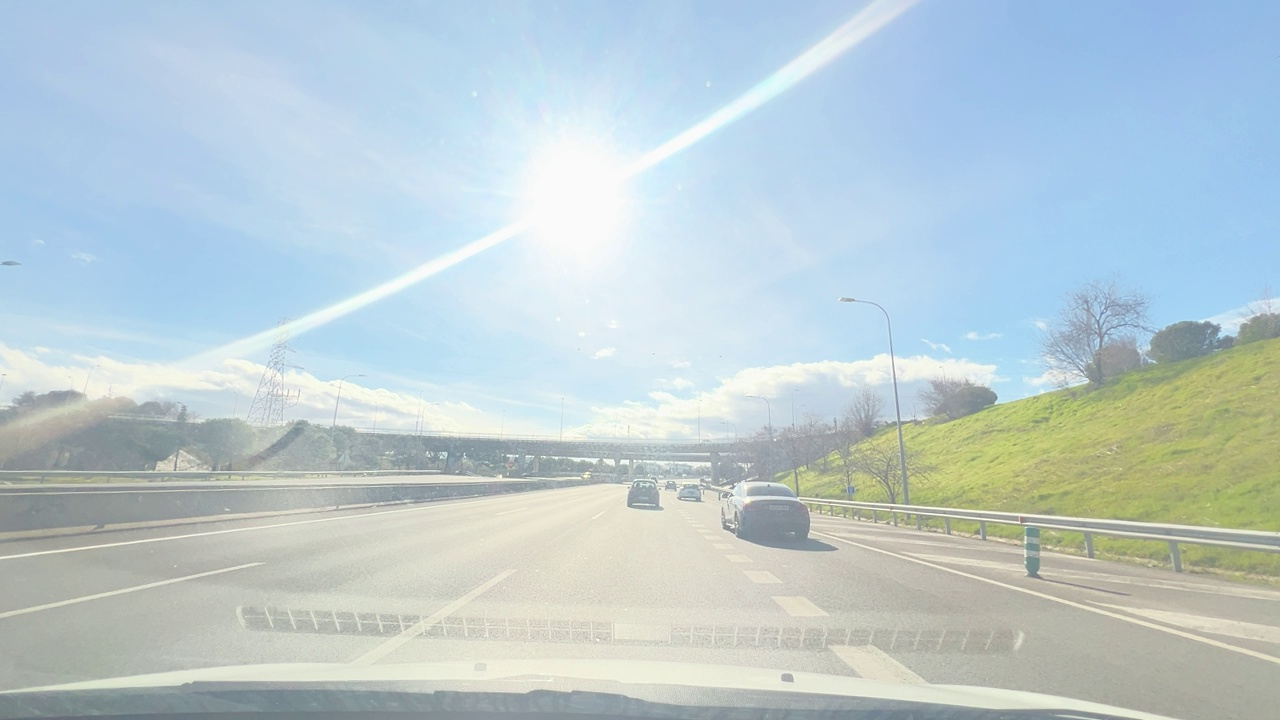
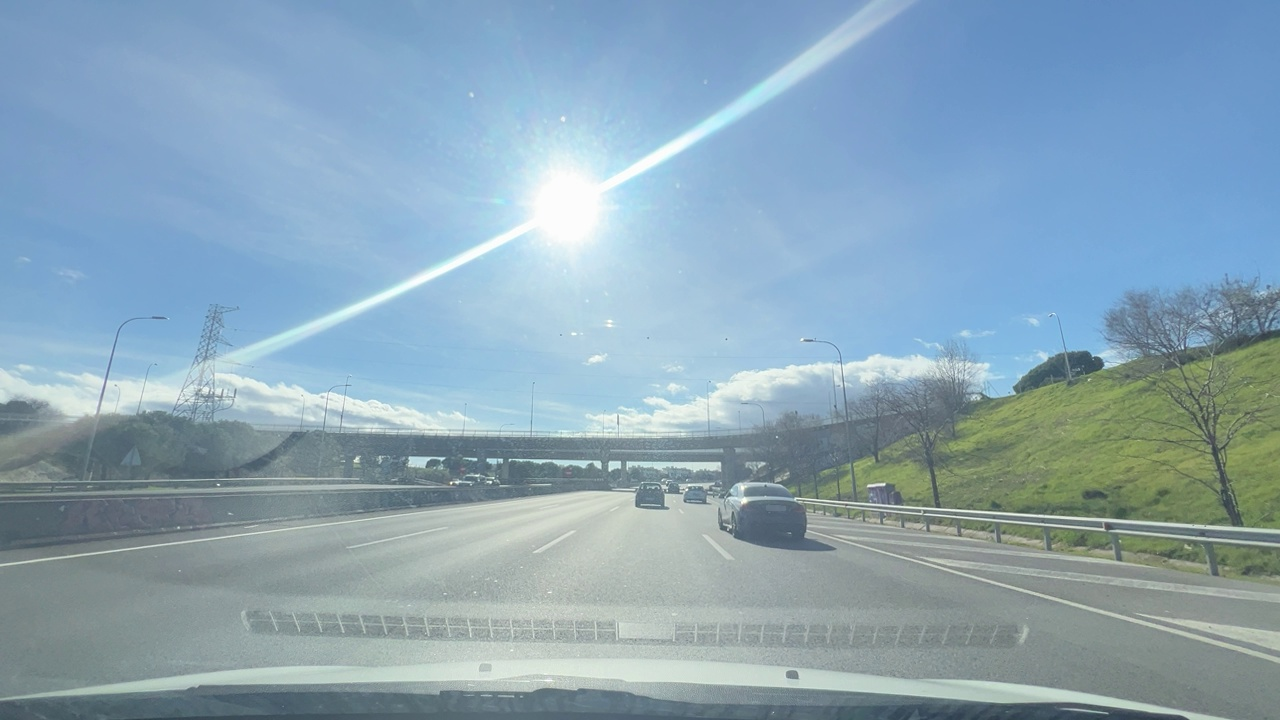
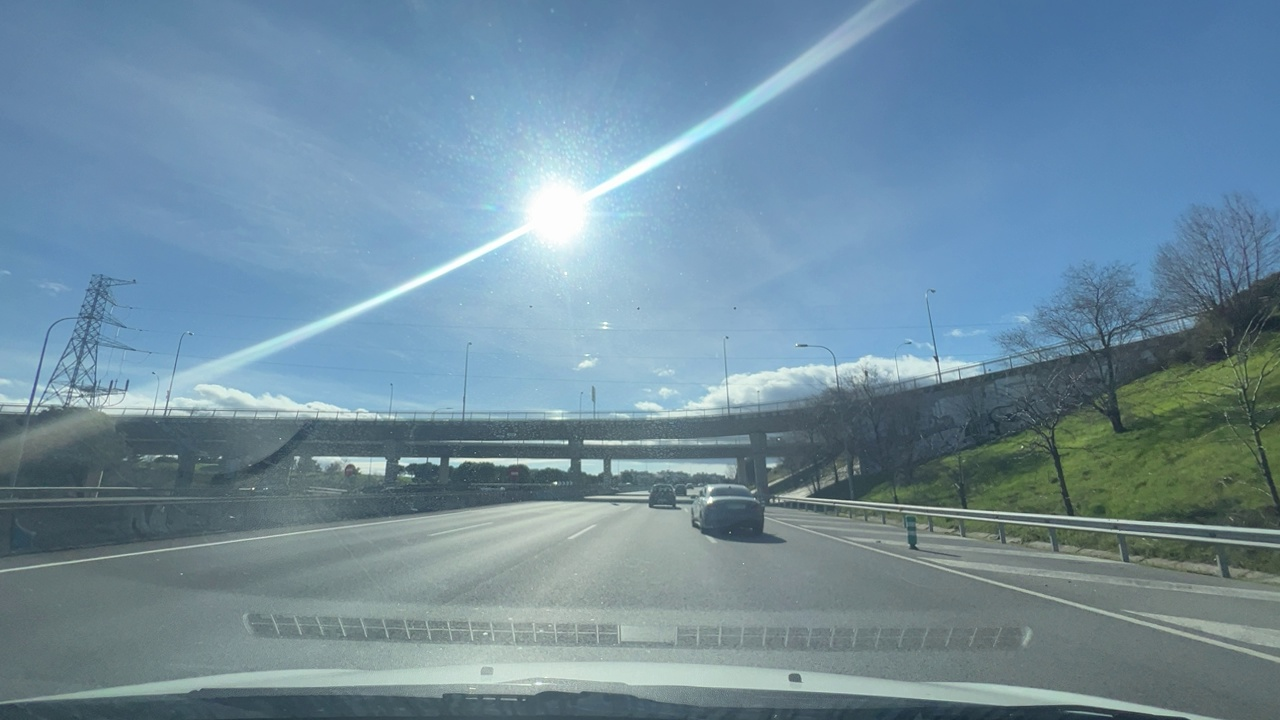
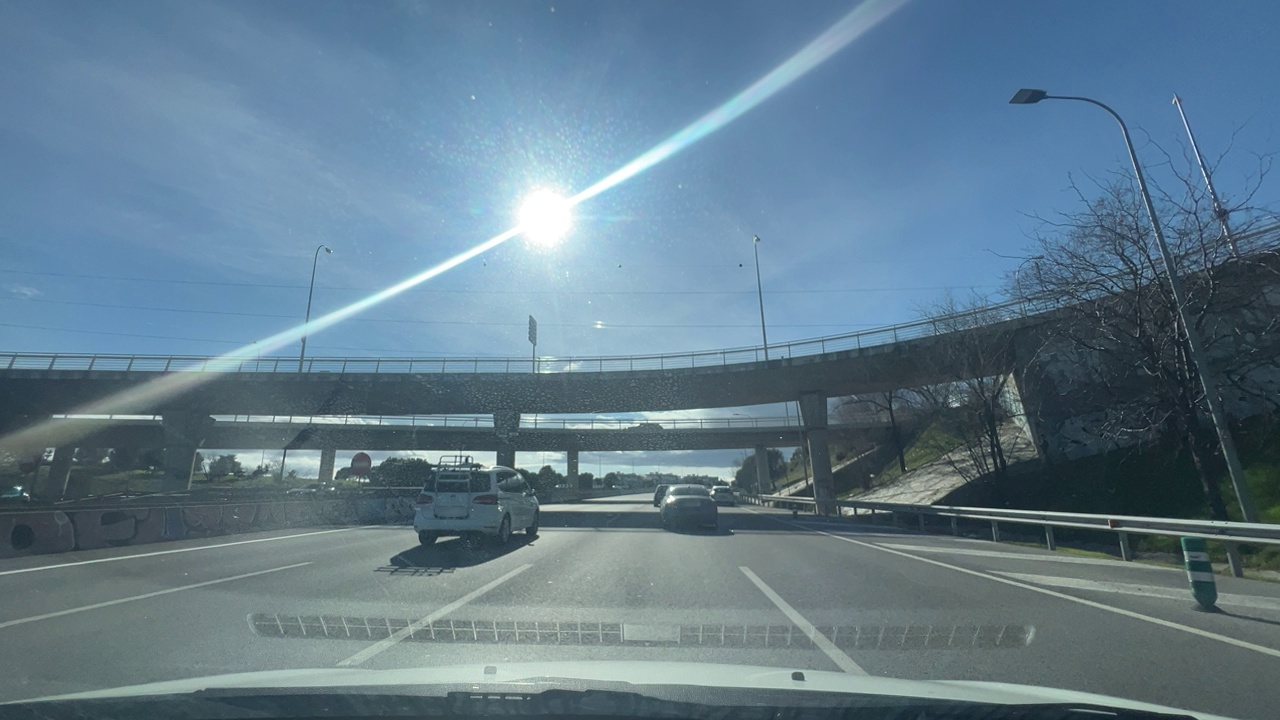
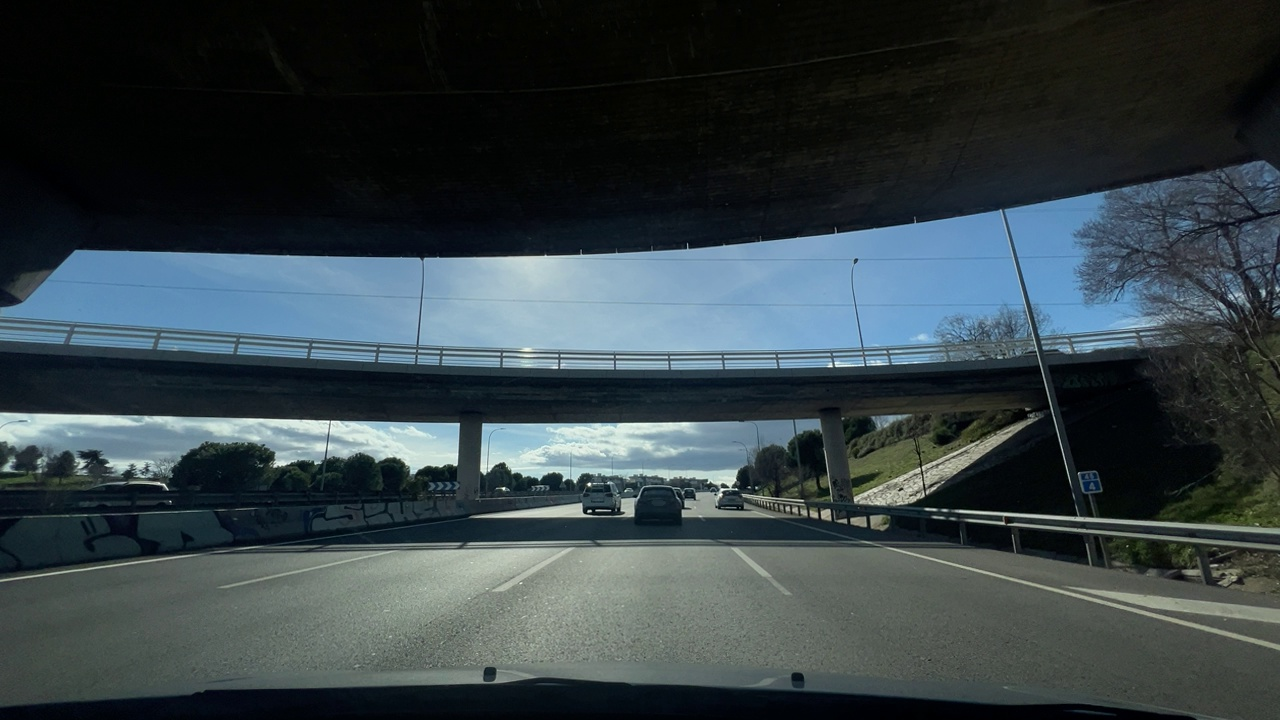
Situation: Cut in
Question: Is a vehicle from an adjacent lane moving into the ego lane?
Answer: Yes
Reasoning: A vehicle from the right lane is crossing the lane marking into the ego lane.

Situation: Cut in
Question: Has a vehicle merged into the ego lane directly ahead of the ego vehicle without any intermediate vehicle?
Answer: Yes
Reasoning: A vehicle has entered the ego lane directly ahead with no vehicle in between.

Situation: Cut in
Question: Is the ego vehicle currently inside a roundabout?
Answer: No
Reasoning: The ego vehicle is currently inside a highway

Situation: Cut in
Question: Is the ego vehicle currently within an intersection?
Answer: No
Reasoning: The ego vehicle is currently inside a highway

Situation: Cut in
Question: Is any vehicle partially overlapping the lane boundary markings of the ego lane?
Answer: Yes
Reasoning: A vehicle is positioned partially over the dashed line on the right side of the ego lane.